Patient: sex M, age 58
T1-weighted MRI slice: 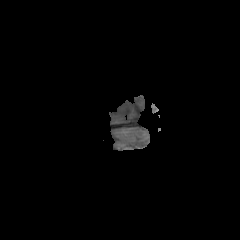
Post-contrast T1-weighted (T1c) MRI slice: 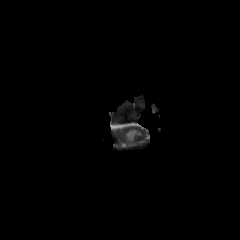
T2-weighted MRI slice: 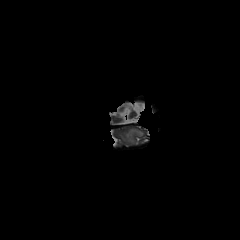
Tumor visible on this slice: yes
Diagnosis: Glioblastoma, IDH-wildtype
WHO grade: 4